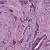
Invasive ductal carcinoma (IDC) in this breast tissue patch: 1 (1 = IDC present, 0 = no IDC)